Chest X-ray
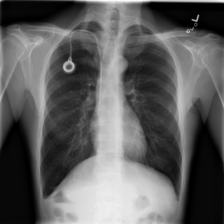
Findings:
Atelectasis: negative
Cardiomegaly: negative
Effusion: negative
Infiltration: negative
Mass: negative
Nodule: negative
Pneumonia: negative
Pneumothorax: negative
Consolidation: negative
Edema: negative
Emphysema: positive
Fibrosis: negative
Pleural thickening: negative
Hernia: negative